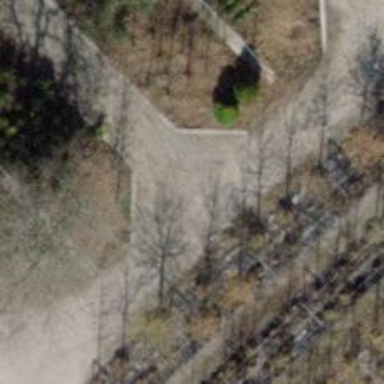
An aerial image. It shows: Unpaved track with grade2 tracktype.